Question: Let's say that a point at coordinate (x1,y1) another point (x2,y2) if x1 <= x2 and y1 <= y2;
I have a set of points (x1,y1) , ....(xn,yn) and I want to find the total number of dominating pairs. I can do this using brute force by comparing all points against one another, but this takes time O(n). Instead, I'd like to use a divide-and-conquer approach to solve this in time O(n log n).
Right now, I have the following algorithm:
- Draw a vertical line dividing the set of points points into two equal subsets of P and P. As a base case, if there are just two points left, I can compare them directly.- Recursively count the number of dominating pairs in P and P- Some conquer step?
The problem is that I can't see what the "conquer" step should be here. I want to count how many dominating pairs there are that cross from P into P, but I don't know how to do that without comparing all the points in both parts, which would take time O(n).
Can anyone give me a hint about how to do the conquer step?

so the 2 halves of y coordinates are : {1,3,4,5,5} and {5,8,9,10,12}
i draw the division line.
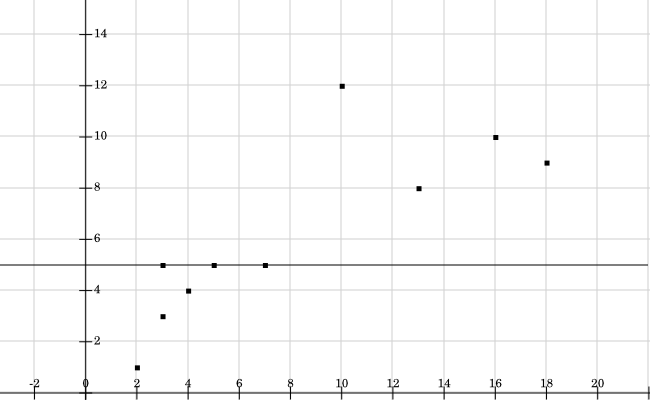
Answer: Suppose you sort the points in both halves separately in ascending order by their y coordinates. Now, look at the lowest y-valued point in both halves. If the lowest point on the left has a lower y value than the lowest point on the right, then that point is dominated by all points on the right. Otherwise, the bottom point on the right doesn't dominate anything on the left.
In either case, you can remove one point from one of the two halves and repeat the process with the remaining sorted lists. This does O(1) work per point, so if there are n total points, this does O(n) work (after sorting) to count the number of dominating pairs across the two halves. If you've seen it before, this is similar to the algorithm for counting inversions in an array).
Factoring in the time required to sort the points (O(n log n)), this conquer step takes O(n log n) time, giving the recurrence
> T(n) = 2T(n / 2) + O(n log n)
This solves to O(n log n) according to the <URL>.
However, you can speed this up. Suppose that before you start the divide amd conquer step that you presort the points by their y coordinates, doing one pass of O(n log n) work. Using tricks similar to the closest pair of points problem, you can then get the points in each half sorted in O(n) time on each subproblem of size n (see <URL>. That changes the recurrence to
> T(n) = 2T(n / 2) + O(n)
Which solves to O(n log n), as required.
Hope this helps!